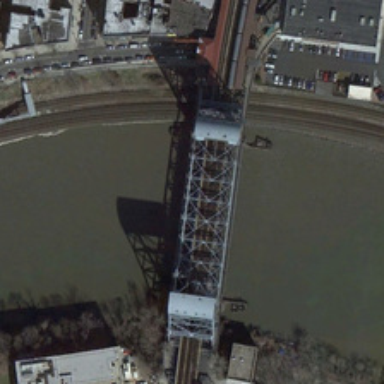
A long bridge is between the two mountains .